The plot is a time-scale (wavelet) decomposition of a bearing vibration signal. Determine the bearing's health state. Answer with exactly one of: normal, inner_race, outer_race, ball.
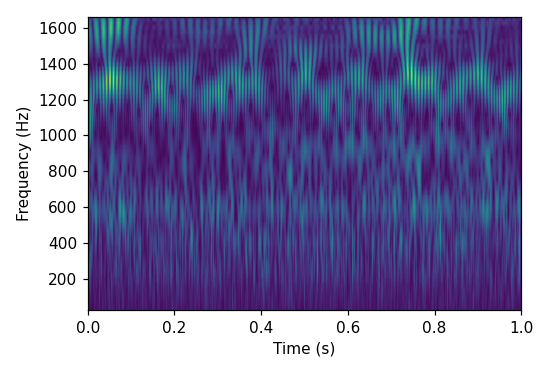
Answer: outer_race